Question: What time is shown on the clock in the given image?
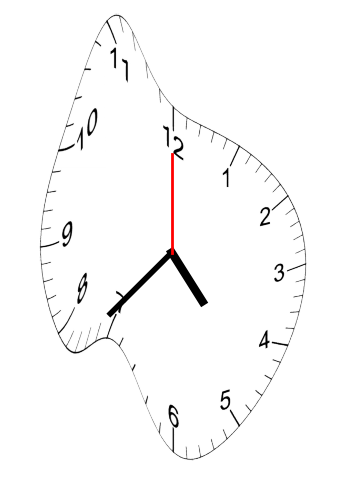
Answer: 04:37:00